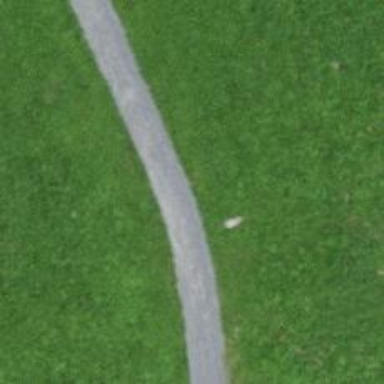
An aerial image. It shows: Path surfaced with fine gravel.